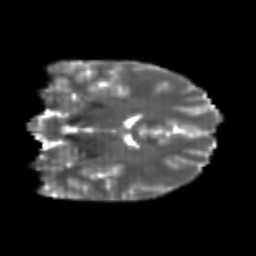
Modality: T2w
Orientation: coronal
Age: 25
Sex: male
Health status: healthy
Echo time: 0.074 s